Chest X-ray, PA view. Patient: 75 years old, sex F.
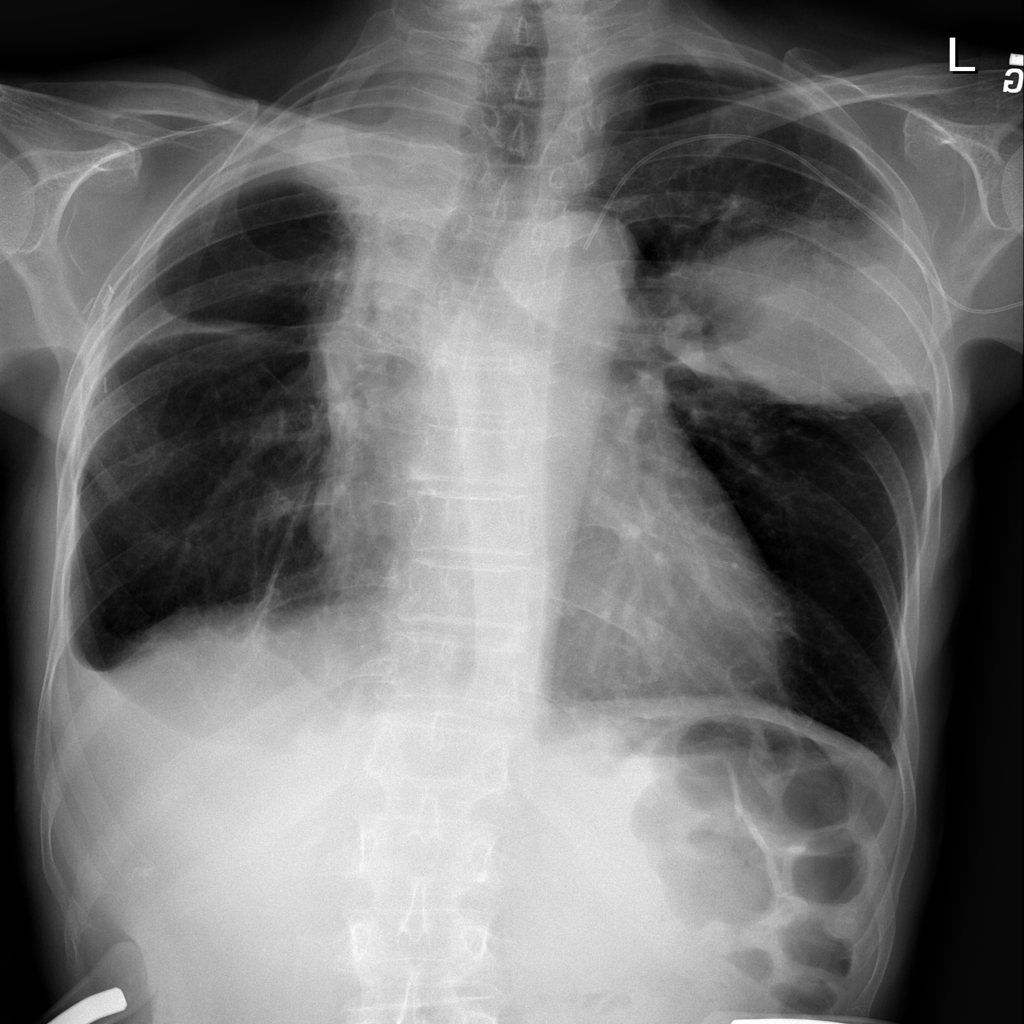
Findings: Mass, Pleural_Thickening